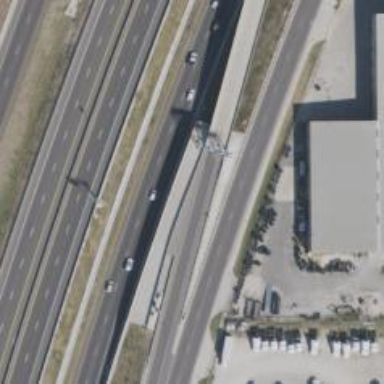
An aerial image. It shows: Toll gantry on the road.